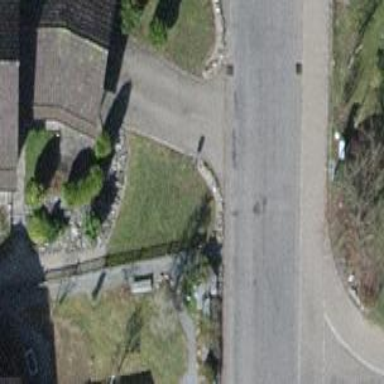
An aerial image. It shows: Fence.